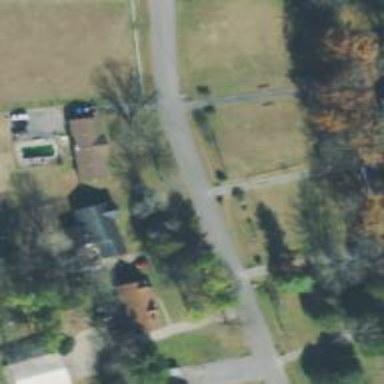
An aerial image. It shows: Driveway.